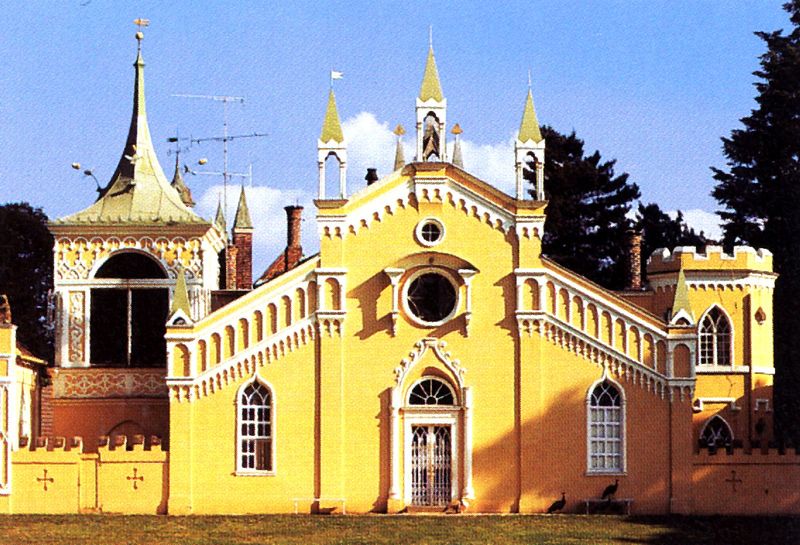
Titel: Gotisches Haus im Landschaftspark von Wörlitz
Künstler: Georg Christoph Hesekiel
Standort: Wörlitz, Landschaftspark (EU - D - Sachsen-Anhalt)
Schlagwörter: himmel, wolken, bäume, gelb, fenster, licht, tür, gebäude, haus, schloss, alt, architektur, schornstein, turm, bogen, fassade, fahne, ziegel, rundbogen, stil, zinnen, foto, eingang, kreuz, türmchen, türme, pfau, wimpel, wetterfahne, gabäude, schaten, antenne, zeltdach, zinnenkranz, neogotik, tinnen, baldachinbogen, entenne